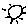
Label: sun